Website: apple
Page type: account-selection
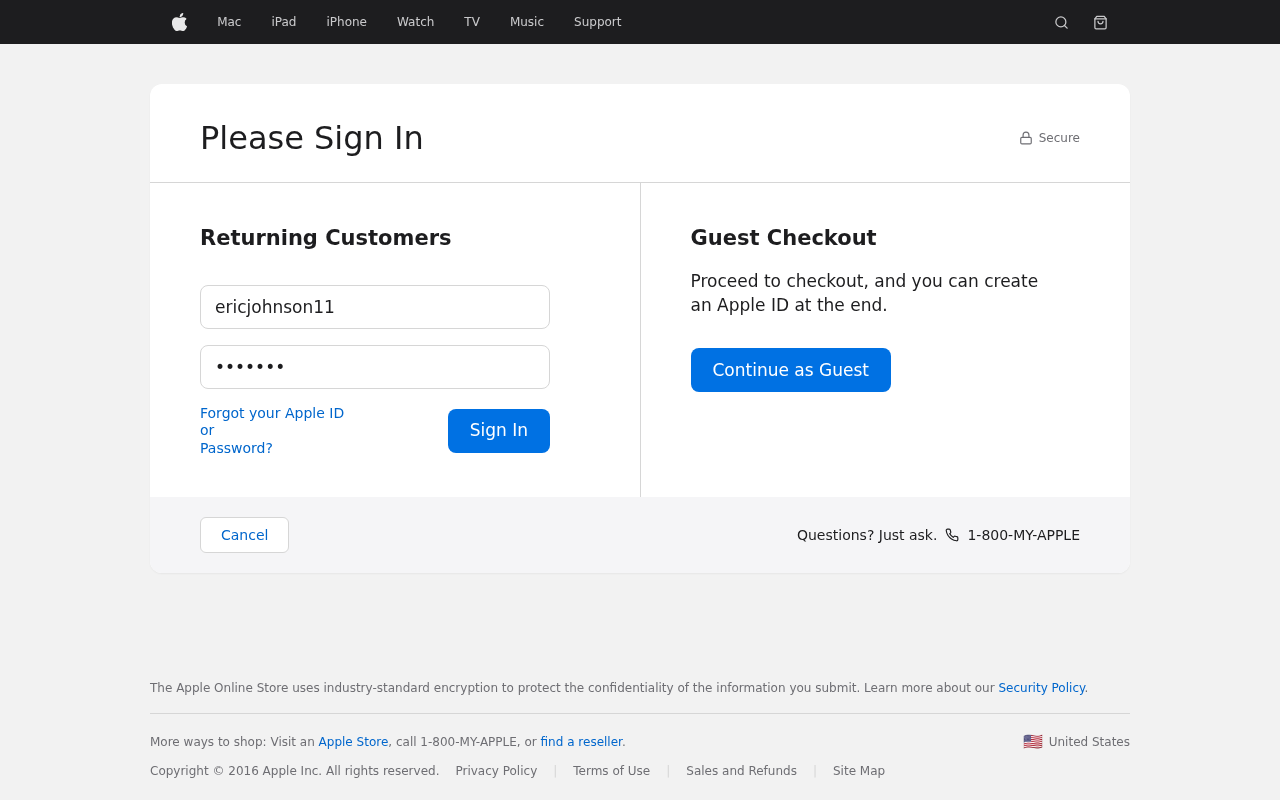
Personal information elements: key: PII_LOGIN_USERNAME
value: ericjohnson11